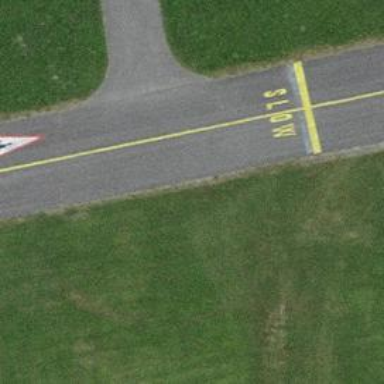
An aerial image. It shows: Image of taxiway at airport.